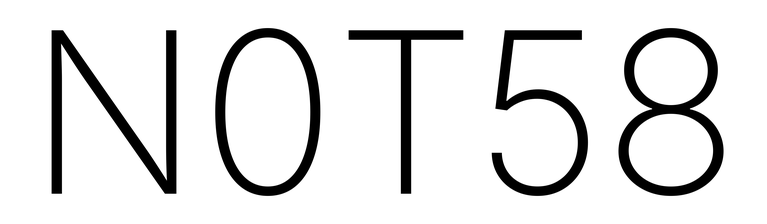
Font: Inter_ExtraLight